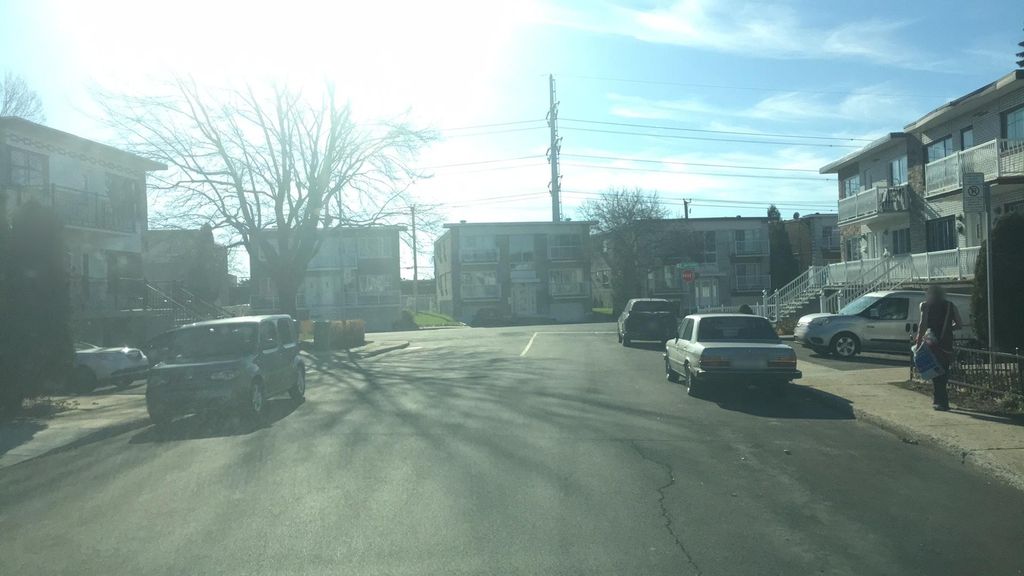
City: montreal